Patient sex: M
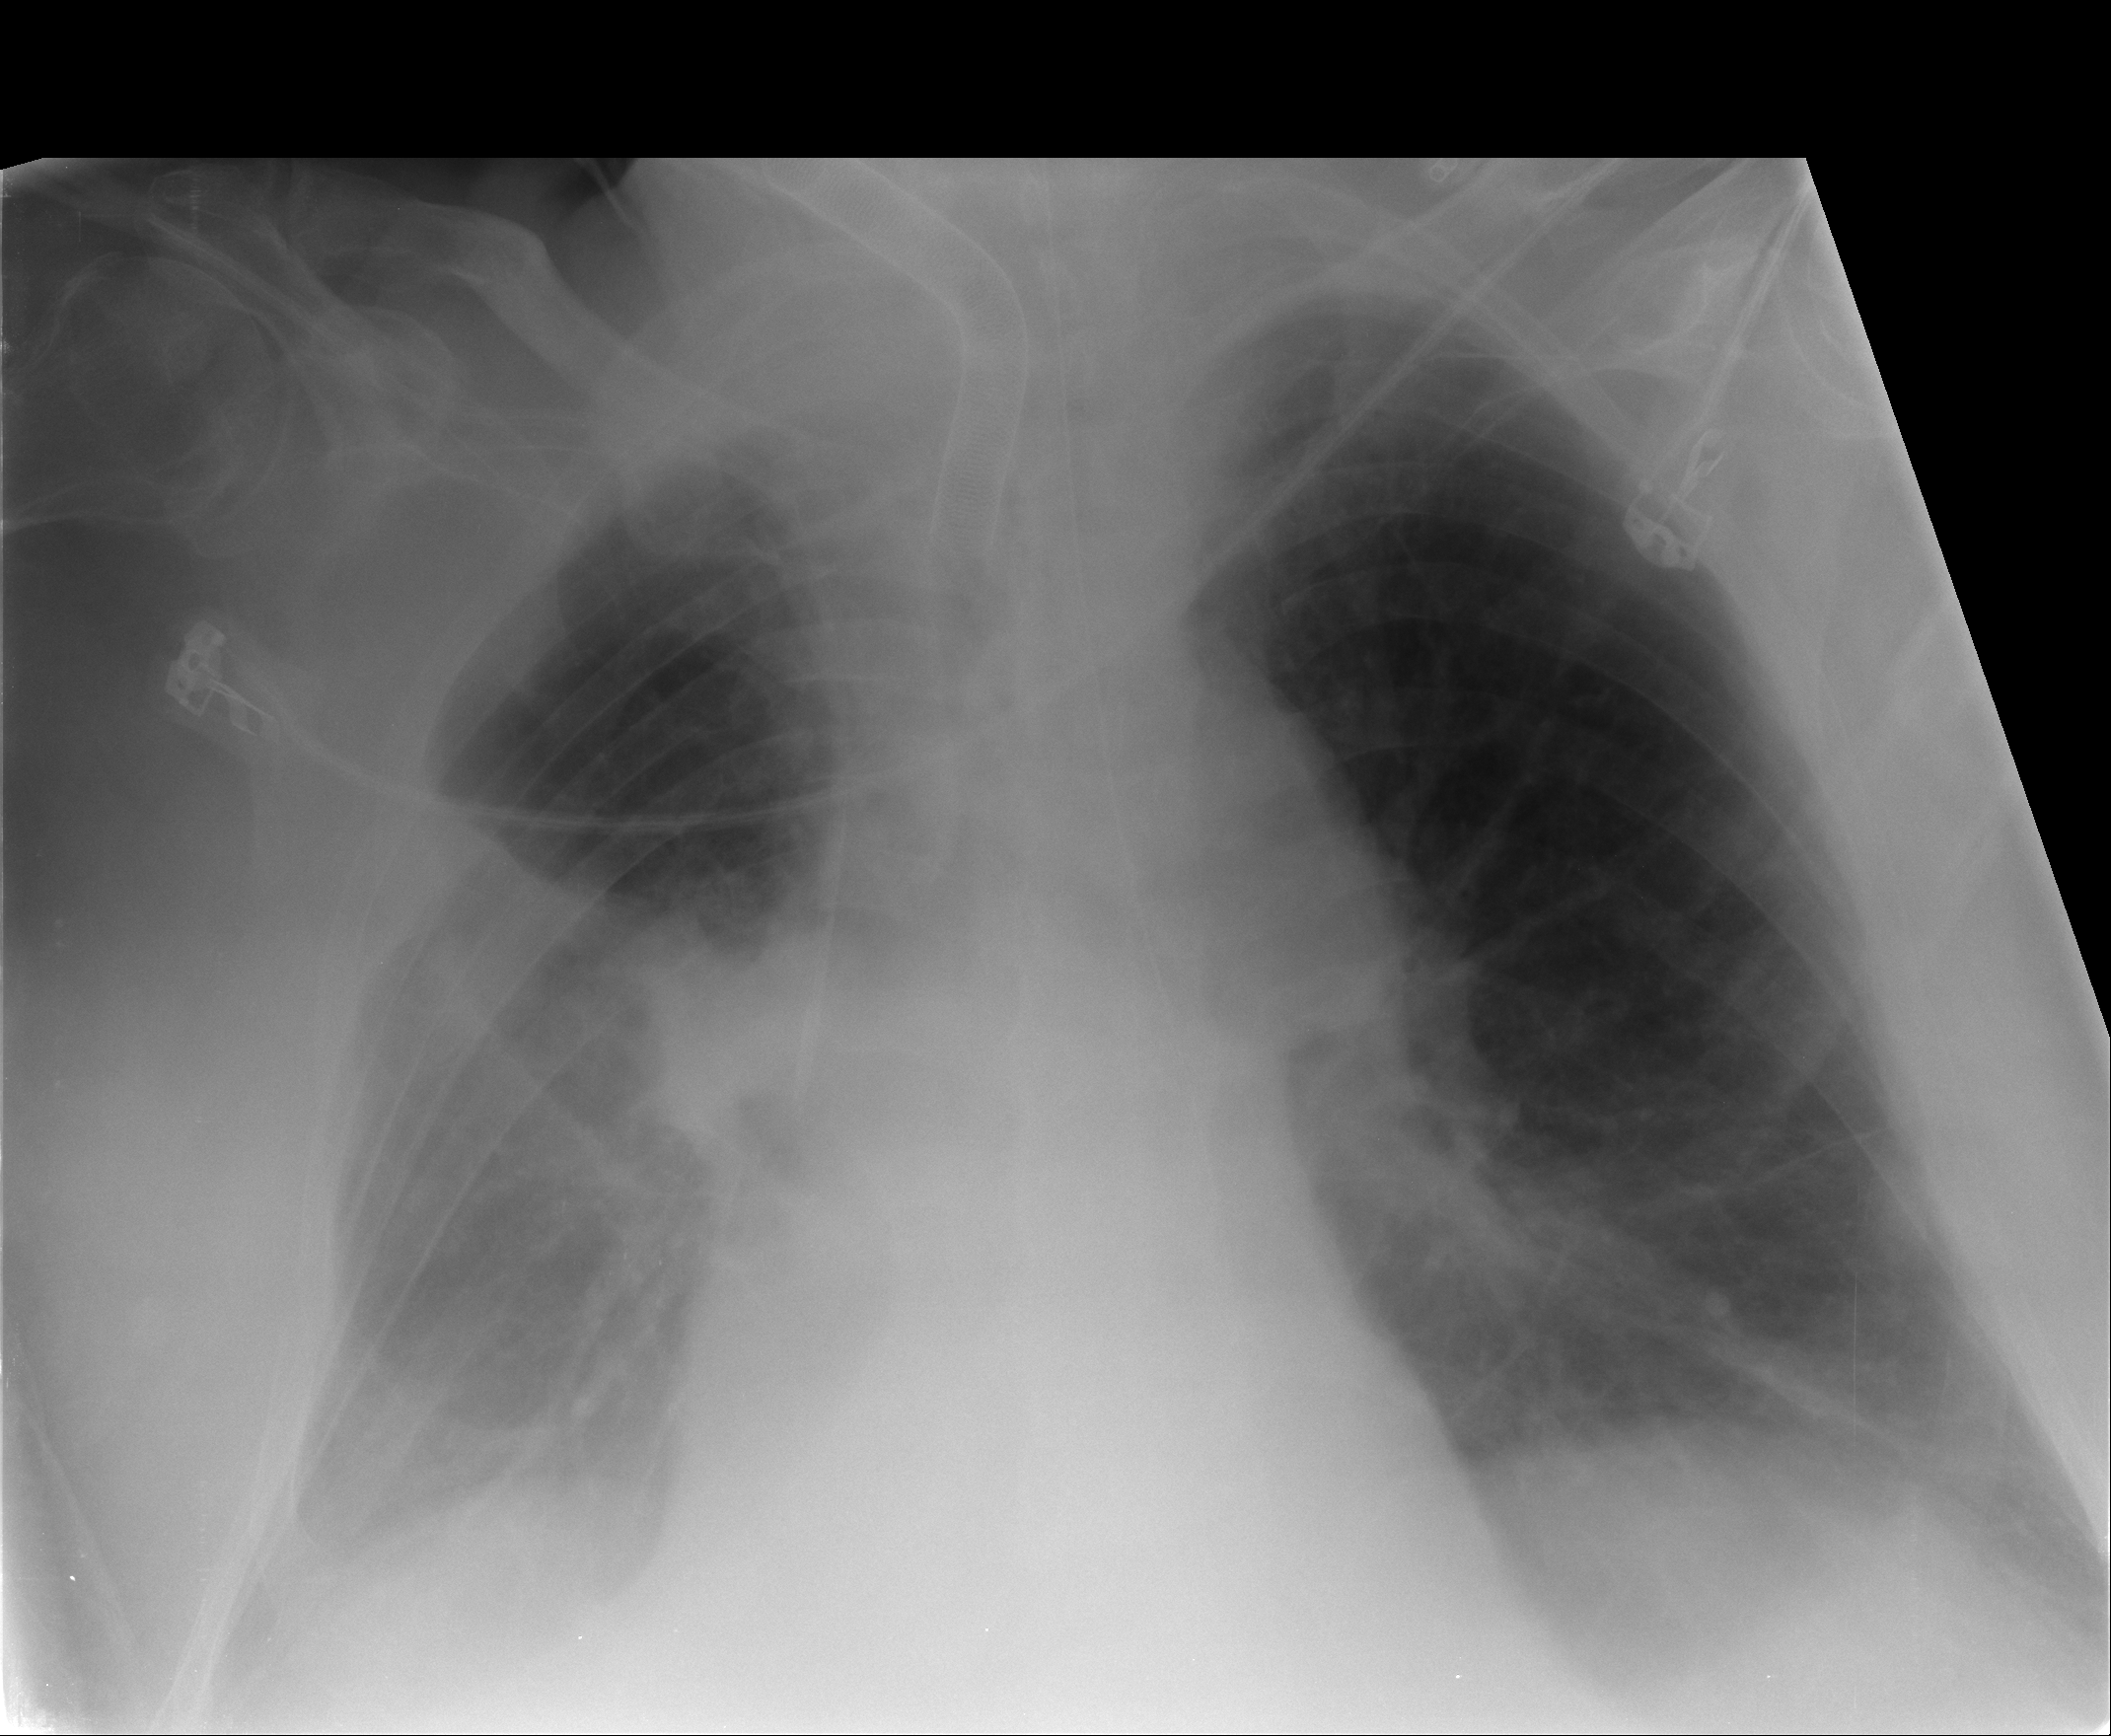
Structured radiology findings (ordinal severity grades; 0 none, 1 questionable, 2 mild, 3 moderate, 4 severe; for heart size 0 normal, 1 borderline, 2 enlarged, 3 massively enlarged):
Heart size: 0
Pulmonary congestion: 2
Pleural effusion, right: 2
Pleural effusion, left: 0
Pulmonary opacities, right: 2
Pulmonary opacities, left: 1
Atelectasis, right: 3
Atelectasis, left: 2